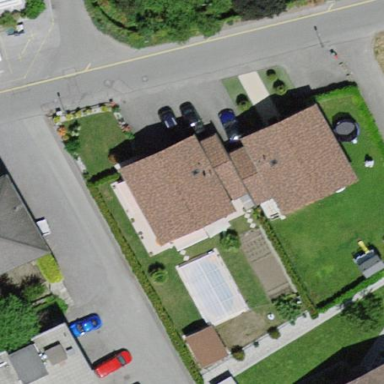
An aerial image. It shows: Semi-detached house.